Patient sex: F
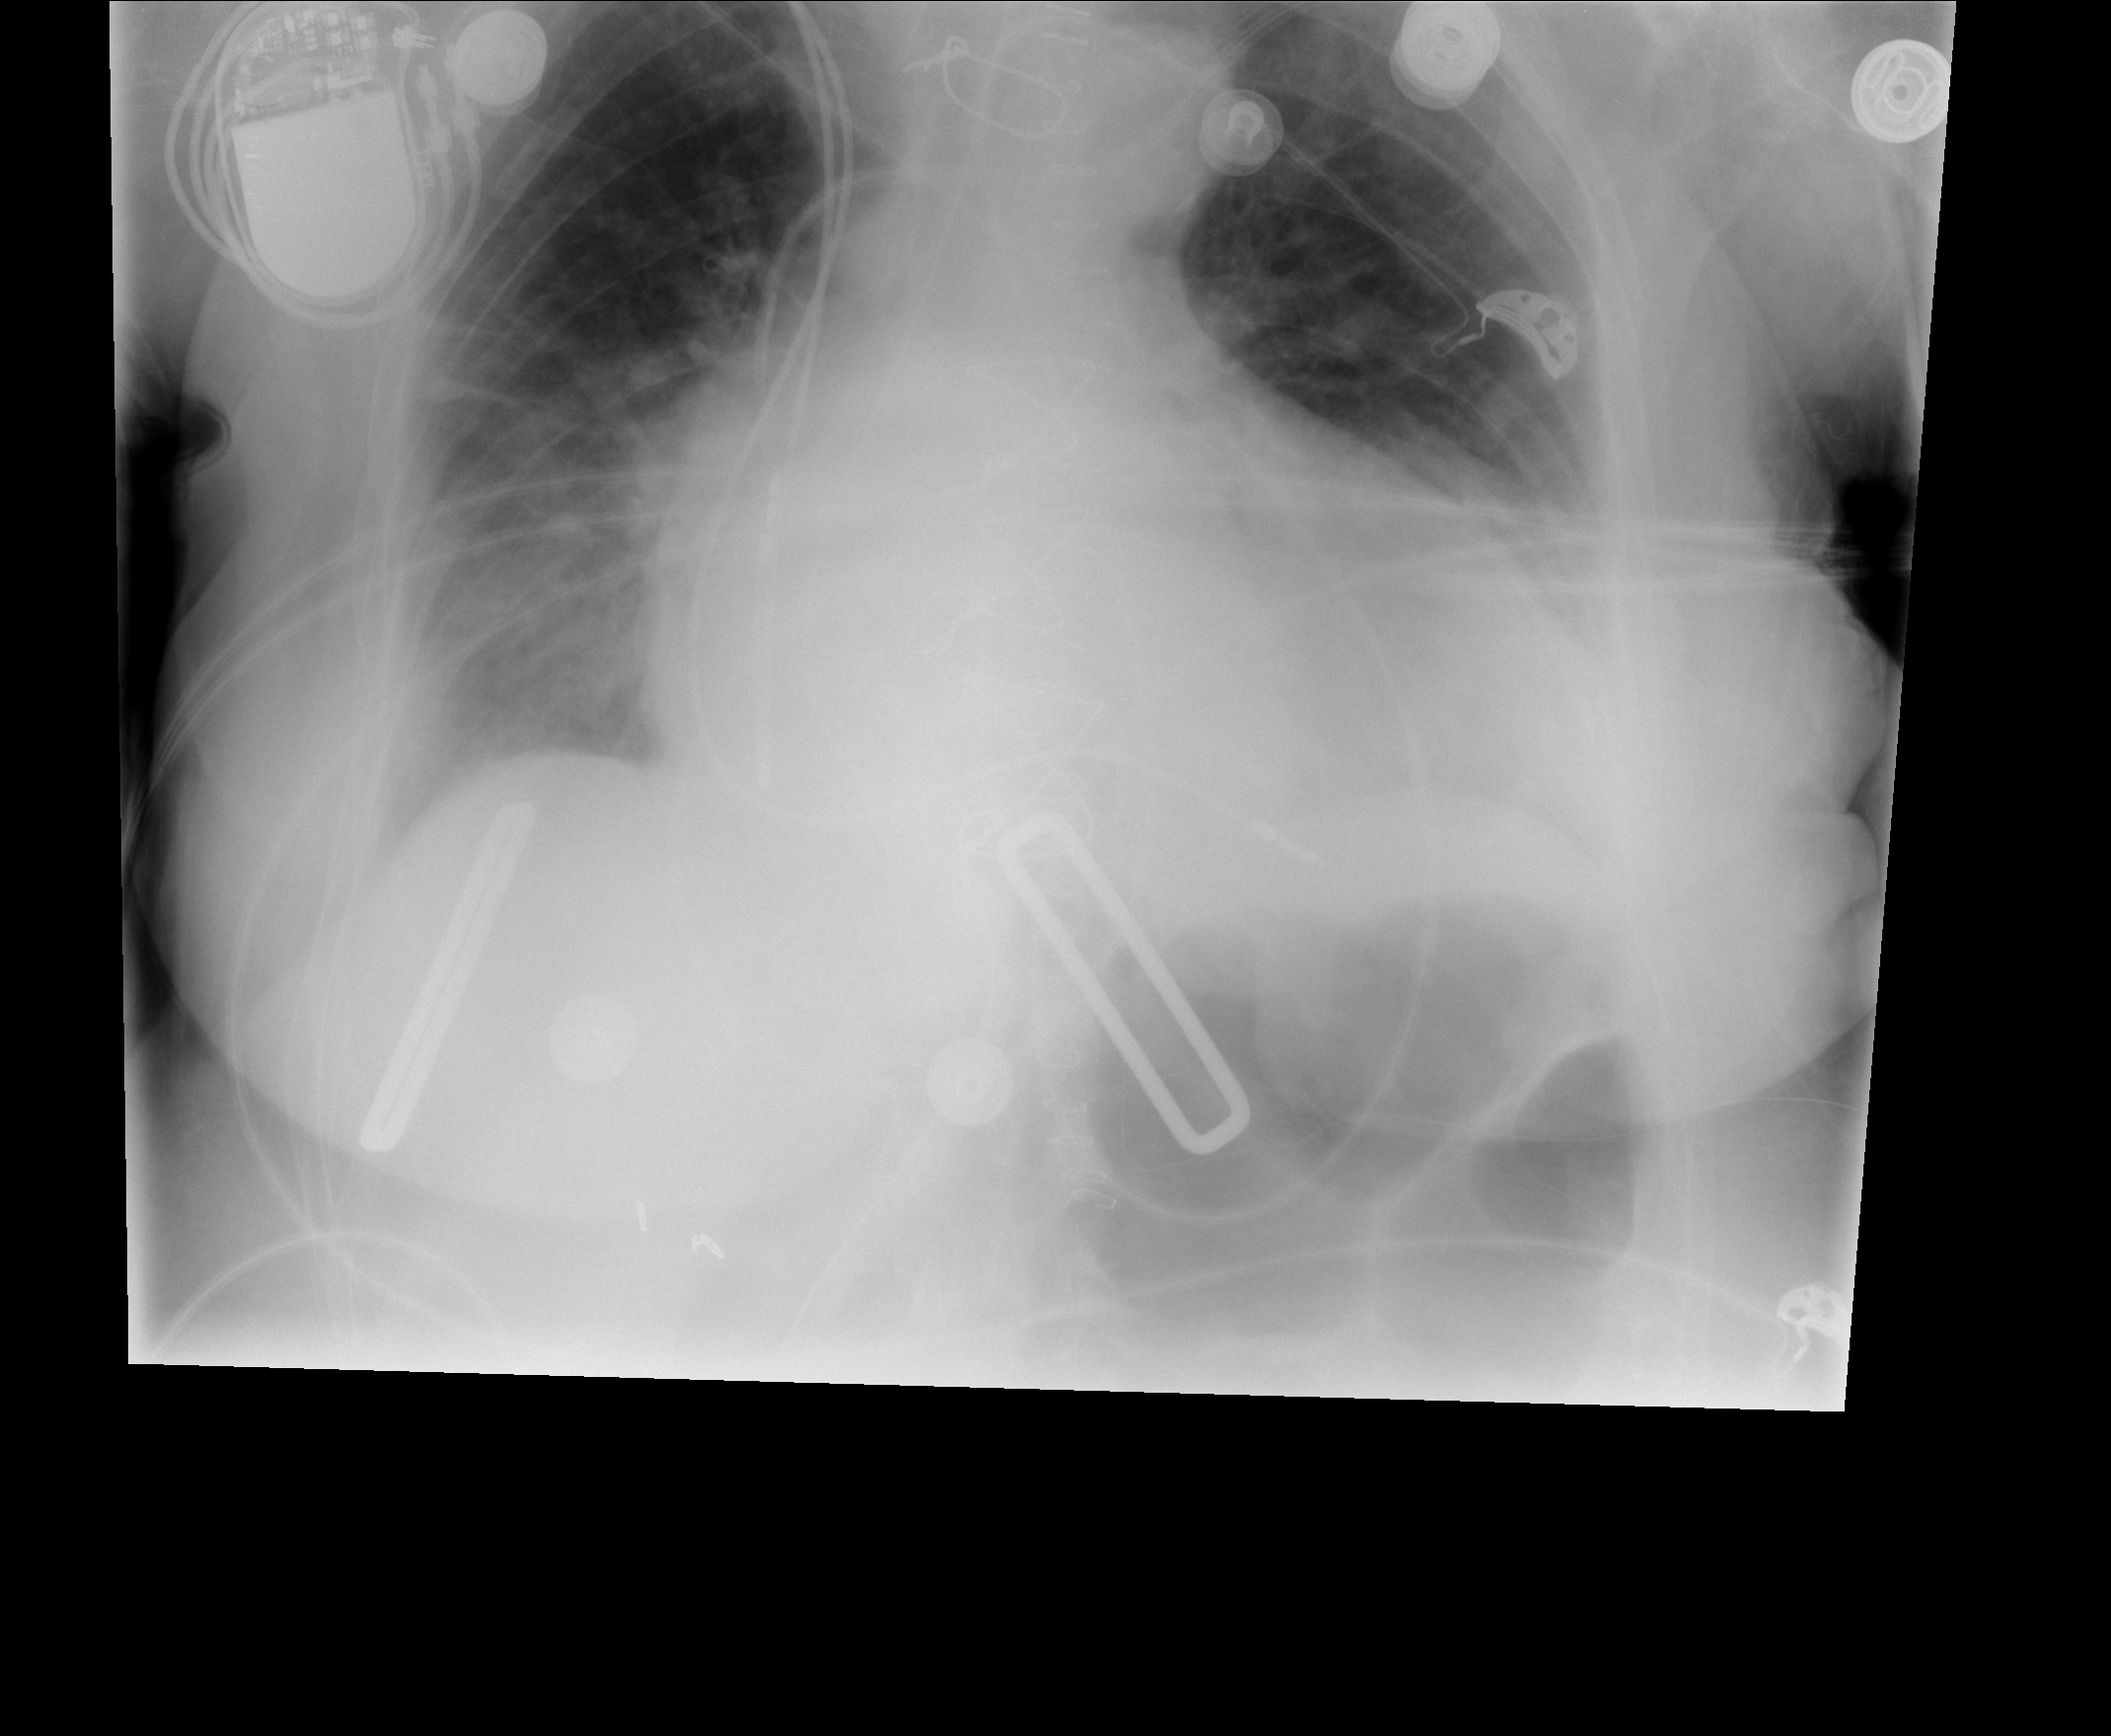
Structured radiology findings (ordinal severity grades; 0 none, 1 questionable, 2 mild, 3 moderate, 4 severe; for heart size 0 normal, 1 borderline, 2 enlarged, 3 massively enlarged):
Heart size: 2
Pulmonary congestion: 2
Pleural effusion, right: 2
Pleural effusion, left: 3
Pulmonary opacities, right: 1
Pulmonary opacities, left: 1
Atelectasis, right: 2
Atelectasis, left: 3